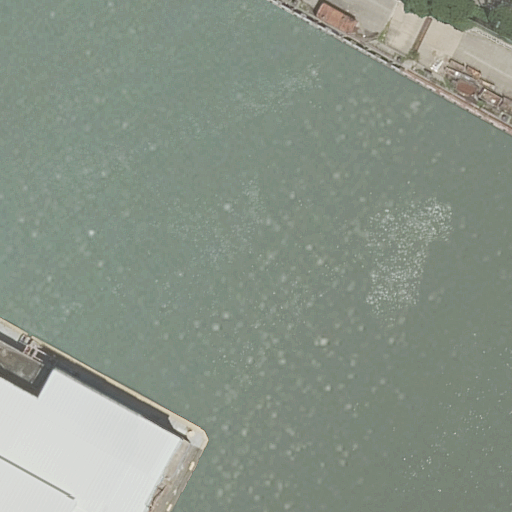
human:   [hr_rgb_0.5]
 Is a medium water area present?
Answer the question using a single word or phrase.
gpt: no

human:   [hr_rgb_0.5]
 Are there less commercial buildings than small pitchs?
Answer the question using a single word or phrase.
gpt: yes

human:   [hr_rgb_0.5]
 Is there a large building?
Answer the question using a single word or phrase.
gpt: yes

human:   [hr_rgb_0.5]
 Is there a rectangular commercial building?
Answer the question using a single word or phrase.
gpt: no

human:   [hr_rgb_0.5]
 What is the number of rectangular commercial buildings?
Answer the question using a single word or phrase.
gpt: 0

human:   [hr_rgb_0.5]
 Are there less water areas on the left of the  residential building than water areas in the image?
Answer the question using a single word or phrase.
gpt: yes

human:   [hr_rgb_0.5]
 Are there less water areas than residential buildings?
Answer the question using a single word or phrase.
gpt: no

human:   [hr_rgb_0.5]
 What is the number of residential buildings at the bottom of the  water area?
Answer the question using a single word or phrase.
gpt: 1

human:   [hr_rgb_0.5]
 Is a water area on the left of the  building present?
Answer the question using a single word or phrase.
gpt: no

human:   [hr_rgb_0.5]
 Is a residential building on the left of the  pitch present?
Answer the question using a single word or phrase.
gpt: yes

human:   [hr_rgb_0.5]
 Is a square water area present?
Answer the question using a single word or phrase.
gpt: no

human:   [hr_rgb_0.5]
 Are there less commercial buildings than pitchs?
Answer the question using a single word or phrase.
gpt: yes

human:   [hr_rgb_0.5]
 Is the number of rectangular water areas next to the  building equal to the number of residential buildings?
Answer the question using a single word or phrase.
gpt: yes

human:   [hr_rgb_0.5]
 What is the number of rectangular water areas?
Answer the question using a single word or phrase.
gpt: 1

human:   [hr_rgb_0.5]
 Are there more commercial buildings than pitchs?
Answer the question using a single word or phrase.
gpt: no

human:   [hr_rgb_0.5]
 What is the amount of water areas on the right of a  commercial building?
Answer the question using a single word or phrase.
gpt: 0

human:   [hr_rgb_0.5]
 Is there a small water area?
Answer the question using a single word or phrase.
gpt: no

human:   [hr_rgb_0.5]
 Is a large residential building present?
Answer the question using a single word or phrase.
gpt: yes

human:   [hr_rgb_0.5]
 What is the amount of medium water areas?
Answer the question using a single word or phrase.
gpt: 0

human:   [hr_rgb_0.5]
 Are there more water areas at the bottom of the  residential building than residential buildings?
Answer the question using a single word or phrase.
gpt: no

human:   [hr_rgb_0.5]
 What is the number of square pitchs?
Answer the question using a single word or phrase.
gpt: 0

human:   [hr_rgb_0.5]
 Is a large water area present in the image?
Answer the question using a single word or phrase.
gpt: yes

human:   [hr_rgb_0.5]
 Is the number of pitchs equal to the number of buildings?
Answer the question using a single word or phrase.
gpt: yes

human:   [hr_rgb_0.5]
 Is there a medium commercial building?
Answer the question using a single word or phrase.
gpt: no

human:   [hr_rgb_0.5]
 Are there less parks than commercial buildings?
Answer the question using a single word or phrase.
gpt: no

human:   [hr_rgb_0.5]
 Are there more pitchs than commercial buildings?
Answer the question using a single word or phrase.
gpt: yes

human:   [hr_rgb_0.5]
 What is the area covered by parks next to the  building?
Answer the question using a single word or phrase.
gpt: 5308m2

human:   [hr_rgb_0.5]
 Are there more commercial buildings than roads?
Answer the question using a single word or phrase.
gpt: no

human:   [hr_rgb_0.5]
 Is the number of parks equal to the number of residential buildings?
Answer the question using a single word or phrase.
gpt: yes

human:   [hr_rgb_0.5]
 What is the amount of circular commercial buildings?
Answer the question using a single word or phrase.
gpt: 0

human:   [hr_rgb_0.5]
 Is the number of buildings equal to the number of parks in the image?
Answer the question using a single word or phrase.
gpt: yes

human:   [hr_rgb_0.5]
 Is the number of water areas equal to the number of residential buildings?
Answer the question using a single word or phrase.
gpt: yes

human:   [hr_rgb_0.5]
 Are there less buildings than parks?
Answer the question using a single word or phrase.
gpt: no

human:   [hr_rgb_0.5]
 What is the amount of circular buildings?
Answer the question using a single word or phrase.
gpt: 0

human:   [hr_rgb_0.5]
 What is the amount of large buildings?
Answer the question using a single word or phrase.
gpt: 1

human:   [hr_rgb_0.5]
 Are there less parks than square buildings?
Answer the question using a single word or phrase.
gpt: no